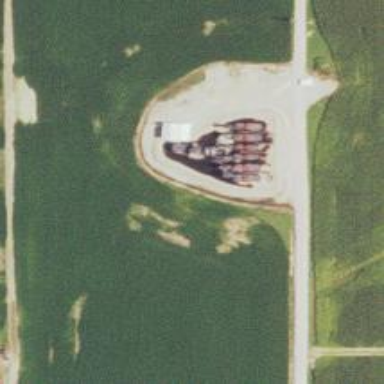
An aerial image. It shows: Storage tank that is man-made.